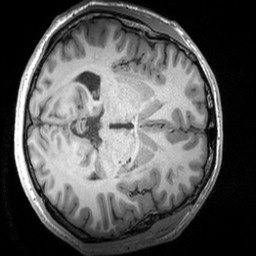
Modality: T1w
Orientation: axial
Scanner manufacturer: siemens
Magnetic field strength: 3 T
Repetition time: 1.9 s
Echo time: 0.00293 s